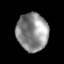
Tissue: prostate
Cell type: T cells
Senescence score: 0.3351
Nuclear area (px): 1172
Mean DAPI intensity: 139.205